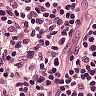
Metastatic tissue present: no